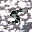
Label: 5